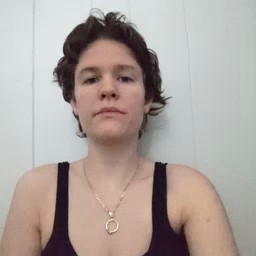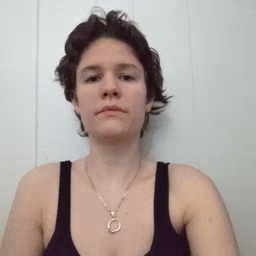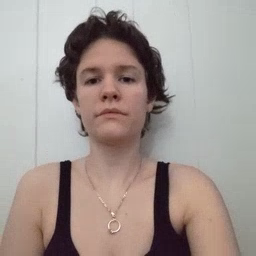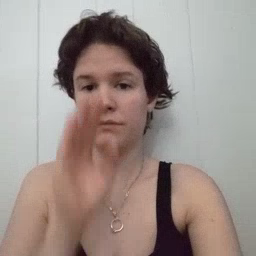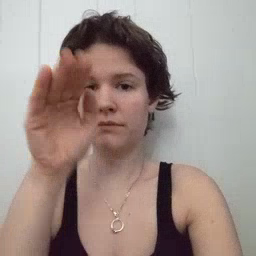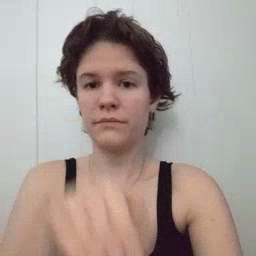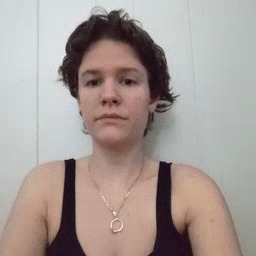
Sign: elephant